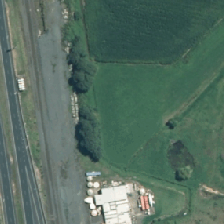
Land cover: shortrotation_cropland